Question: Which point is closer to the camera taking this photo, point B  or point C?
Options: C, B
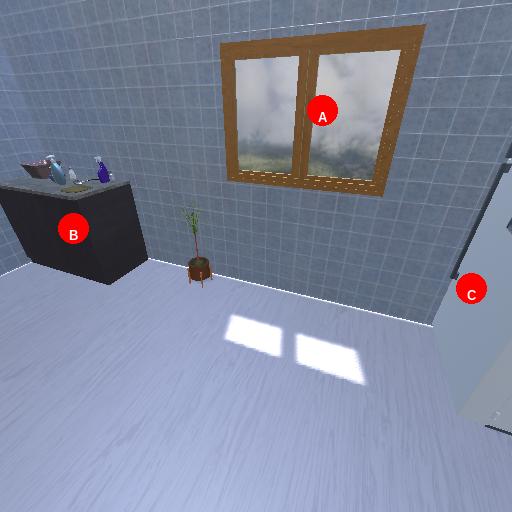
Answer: C